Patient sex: M
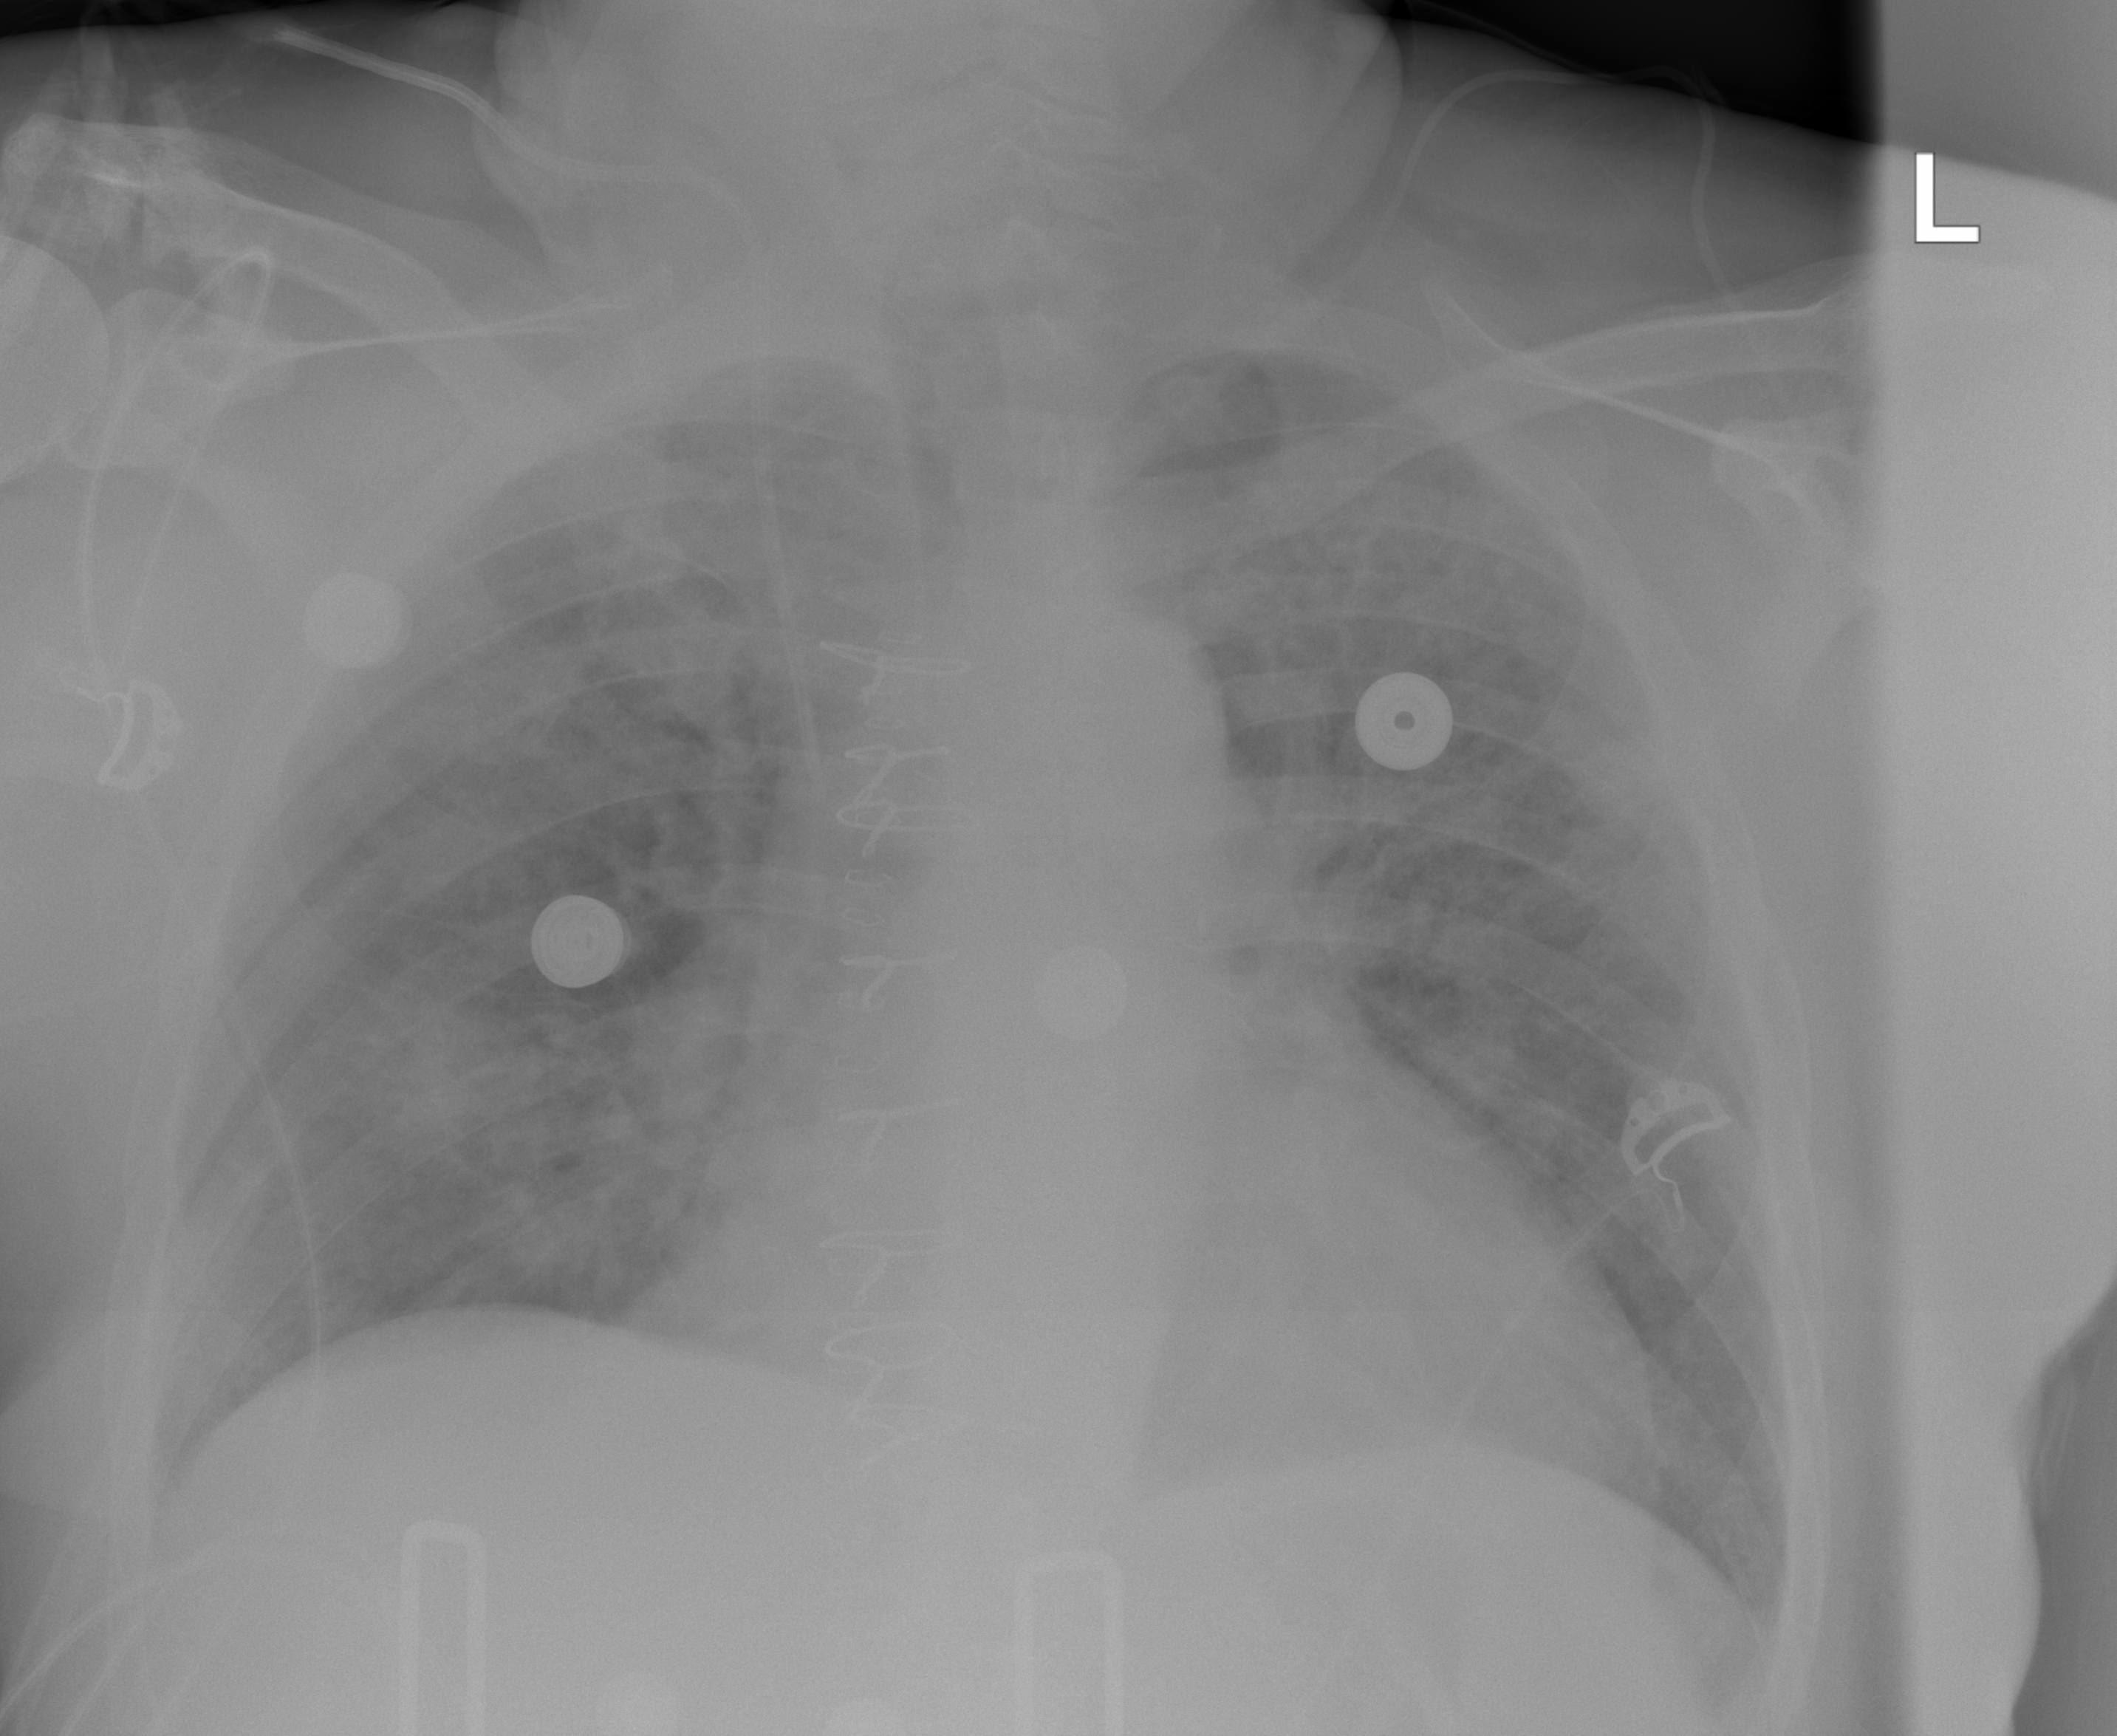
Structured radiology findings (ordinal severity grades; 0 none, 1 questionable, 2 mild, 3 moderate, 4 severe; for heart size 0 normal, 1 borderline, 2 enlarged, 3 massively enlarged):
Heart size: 2
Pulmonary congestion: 3
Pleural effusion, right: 0
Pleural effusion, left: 0
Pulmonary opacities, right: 3
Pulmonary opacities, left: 3
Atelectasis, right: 2
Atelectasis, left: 2